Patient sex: M
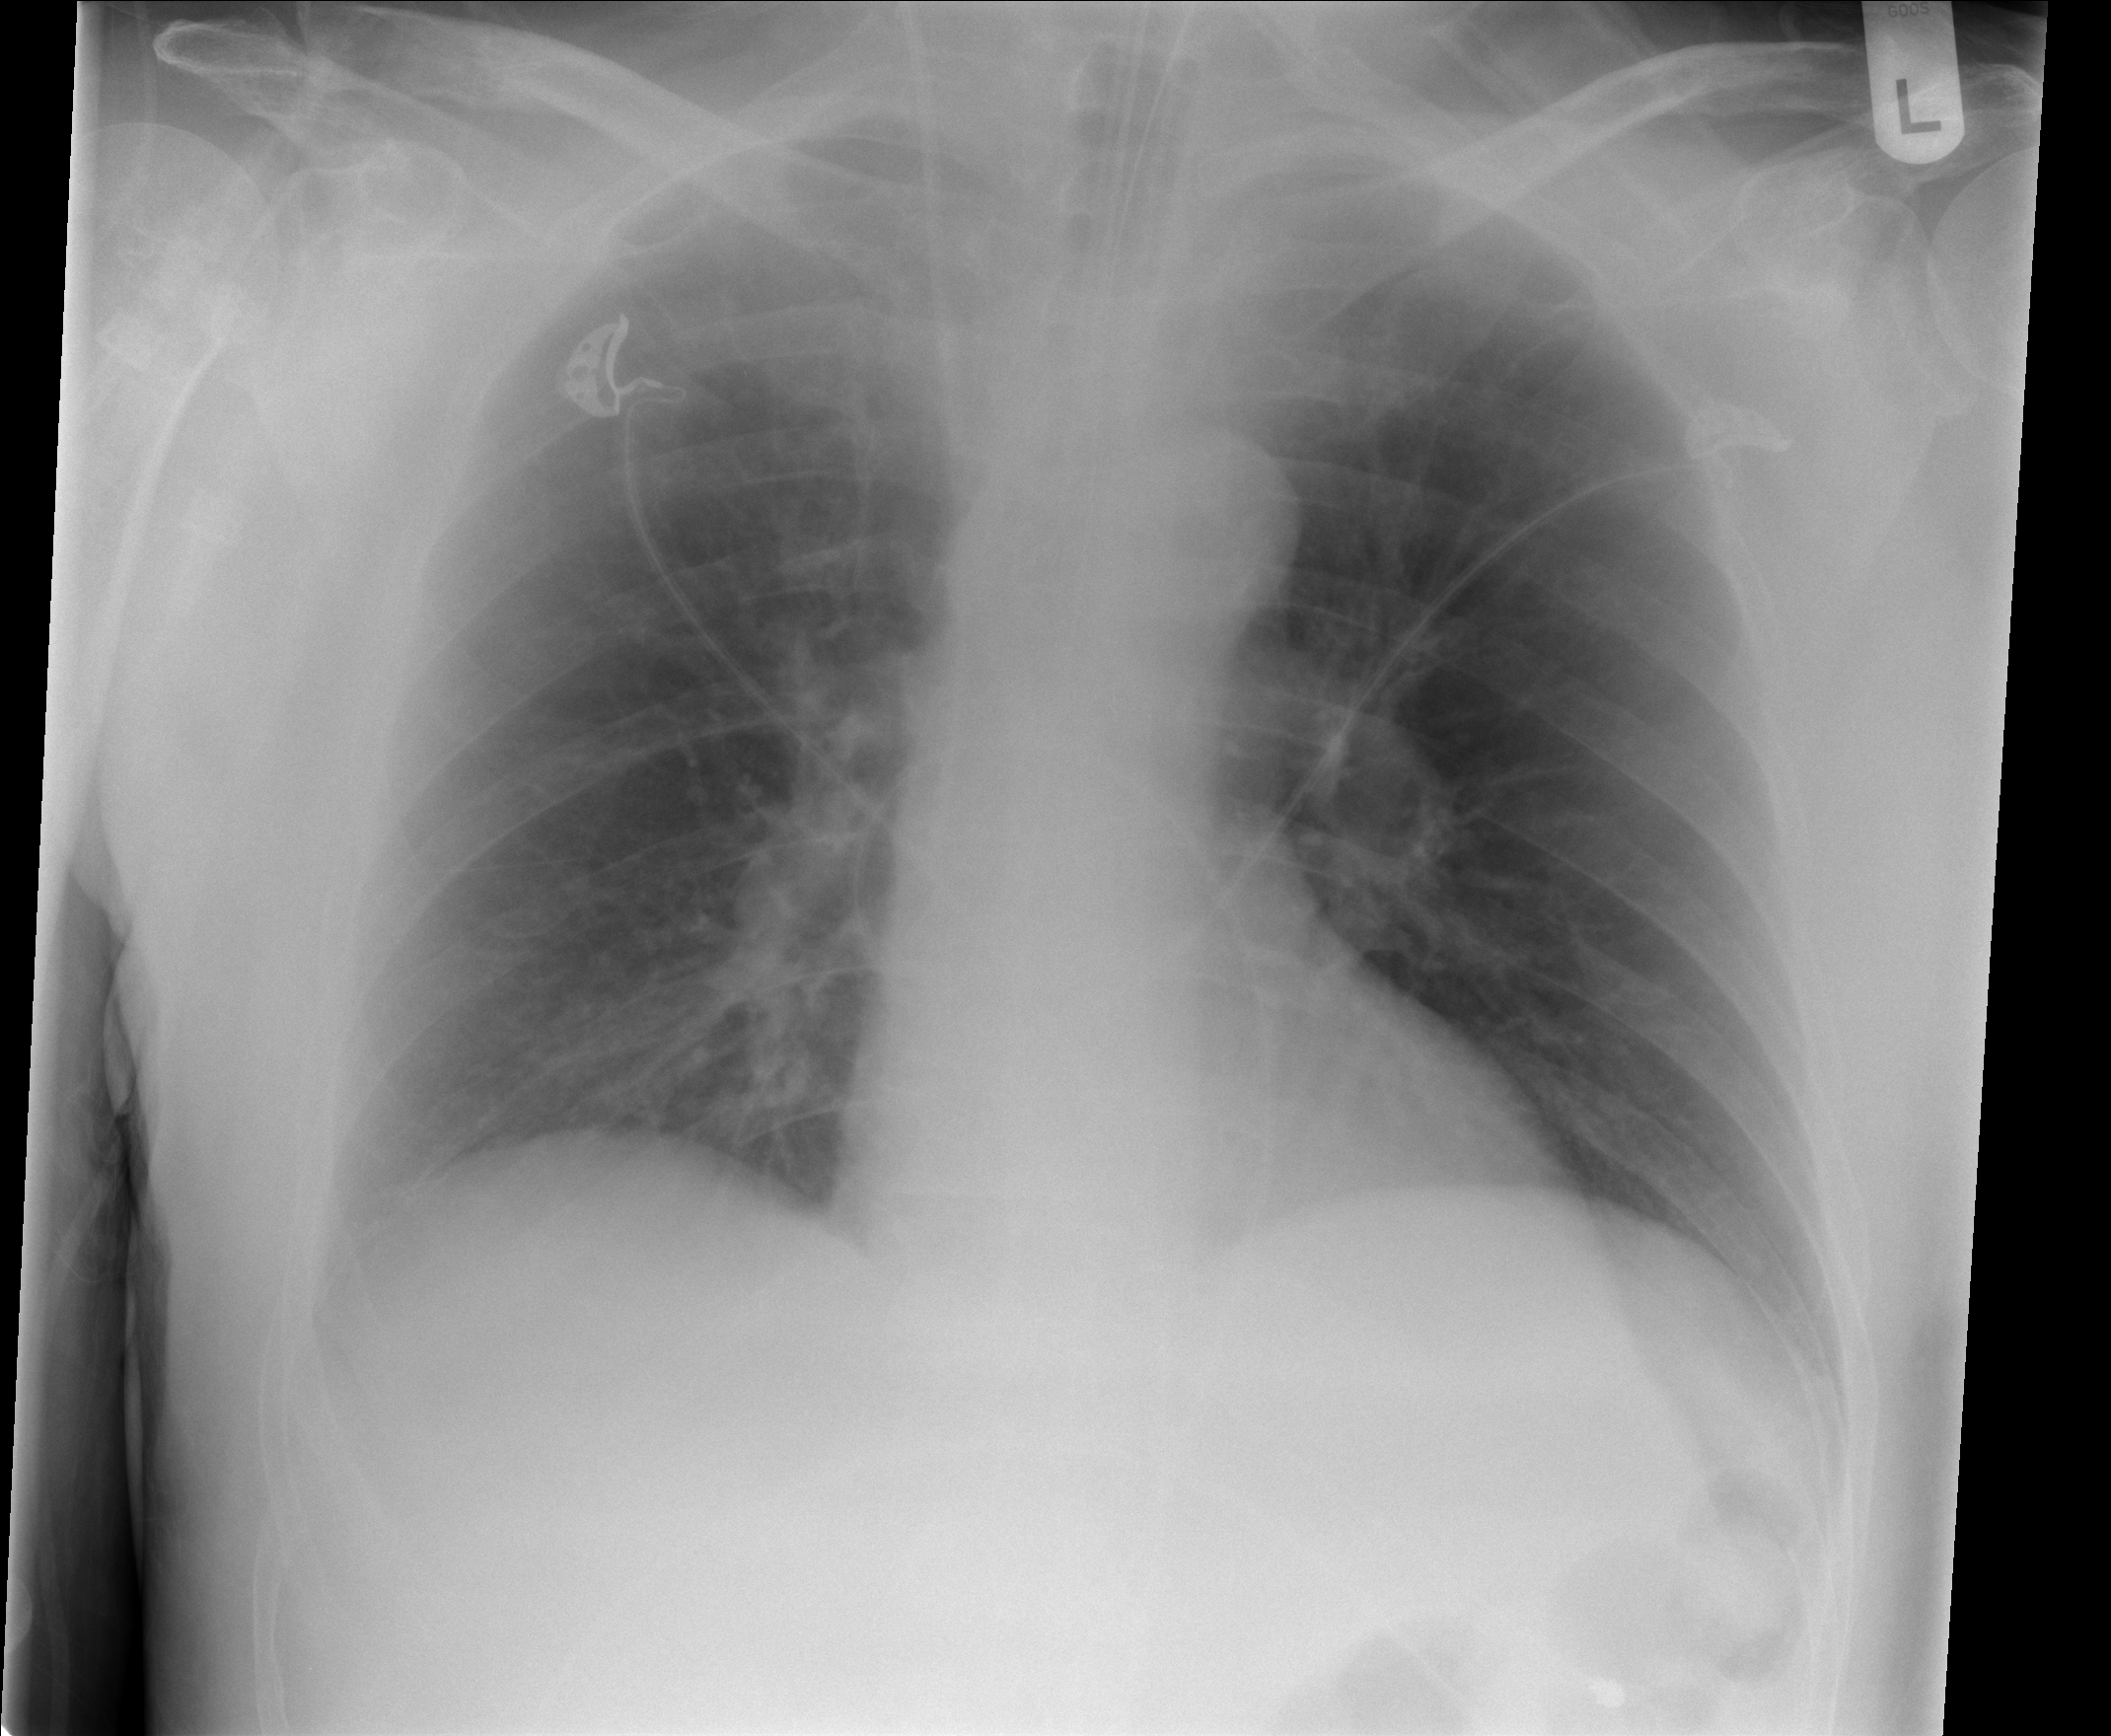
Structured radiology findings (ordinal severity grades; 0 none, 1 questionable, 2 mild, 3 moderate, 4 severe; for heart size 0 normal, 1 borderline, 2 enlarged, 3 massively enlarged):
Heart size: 0
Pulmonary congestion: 0
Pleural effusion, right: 1
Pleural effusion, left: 0
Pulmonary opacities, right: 1
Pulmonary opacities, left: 0
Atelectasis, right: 0
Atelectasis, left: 0